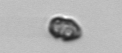
Label: Heterocapsa_rotundata